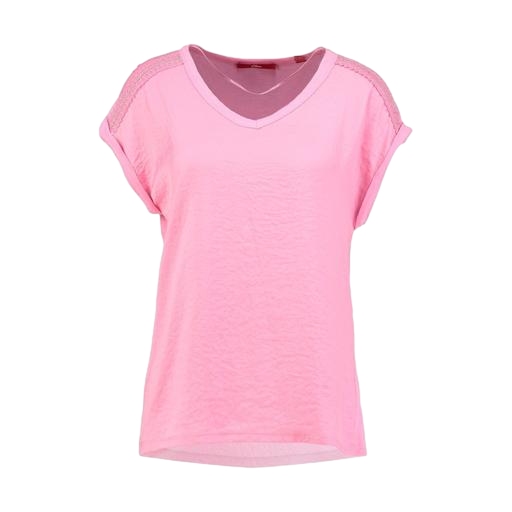
short-sleeve top only macy, pink jersey tee, pink cap-sleeve t-shirt, white background